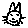
Label: cat